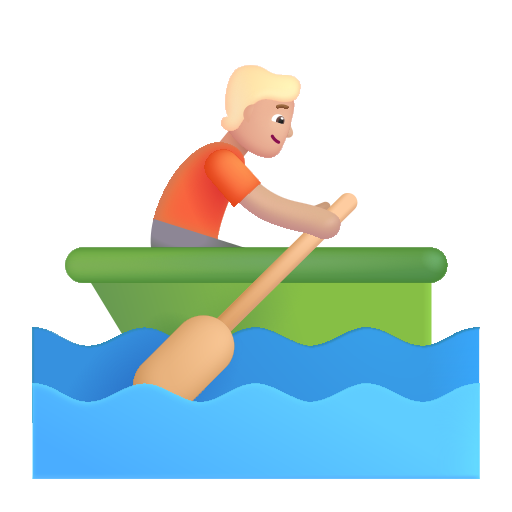
person rowing boat color  light